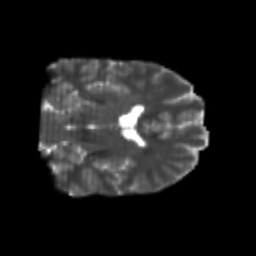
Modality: T2w
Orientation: coronal
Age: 21
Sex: male
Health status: healthy
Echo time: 0.074 s